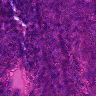
Metastatic tissue present: no